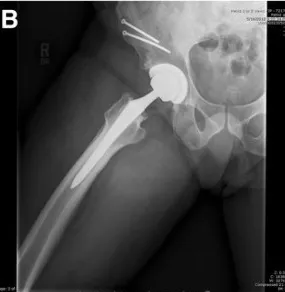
Post-operative anteroposterior (AP) and lateral hip radiographs (A-B) demonstrating the revision femoral stem/head and repair of the iliac osteotomy using two 3.5 mm cortical screws.
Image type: radiology (x_ray)